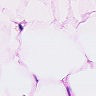
Metastatic tissue present: no